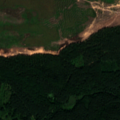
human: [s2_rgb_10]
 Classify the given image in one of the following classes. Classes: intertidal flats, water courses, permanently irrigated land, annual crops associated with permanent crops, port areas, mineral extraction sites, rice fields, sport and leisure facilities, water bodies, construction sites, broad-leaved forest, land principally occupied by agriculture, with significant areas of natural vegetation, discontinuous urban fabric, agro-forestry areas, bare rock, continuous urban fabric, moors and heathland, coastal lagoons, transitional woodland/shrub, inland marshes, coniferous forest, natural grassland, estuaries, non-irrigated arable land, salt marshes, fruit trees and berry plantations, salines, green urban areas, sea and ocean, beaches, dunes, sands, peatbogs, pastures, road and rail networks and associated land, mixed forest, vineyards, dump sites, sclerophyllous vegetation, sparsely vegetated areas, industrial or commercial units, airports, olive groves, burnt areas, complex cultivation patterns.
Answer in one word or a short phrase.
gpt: broad-leaved forest, coniferous forest, mixed forest, natural grassland